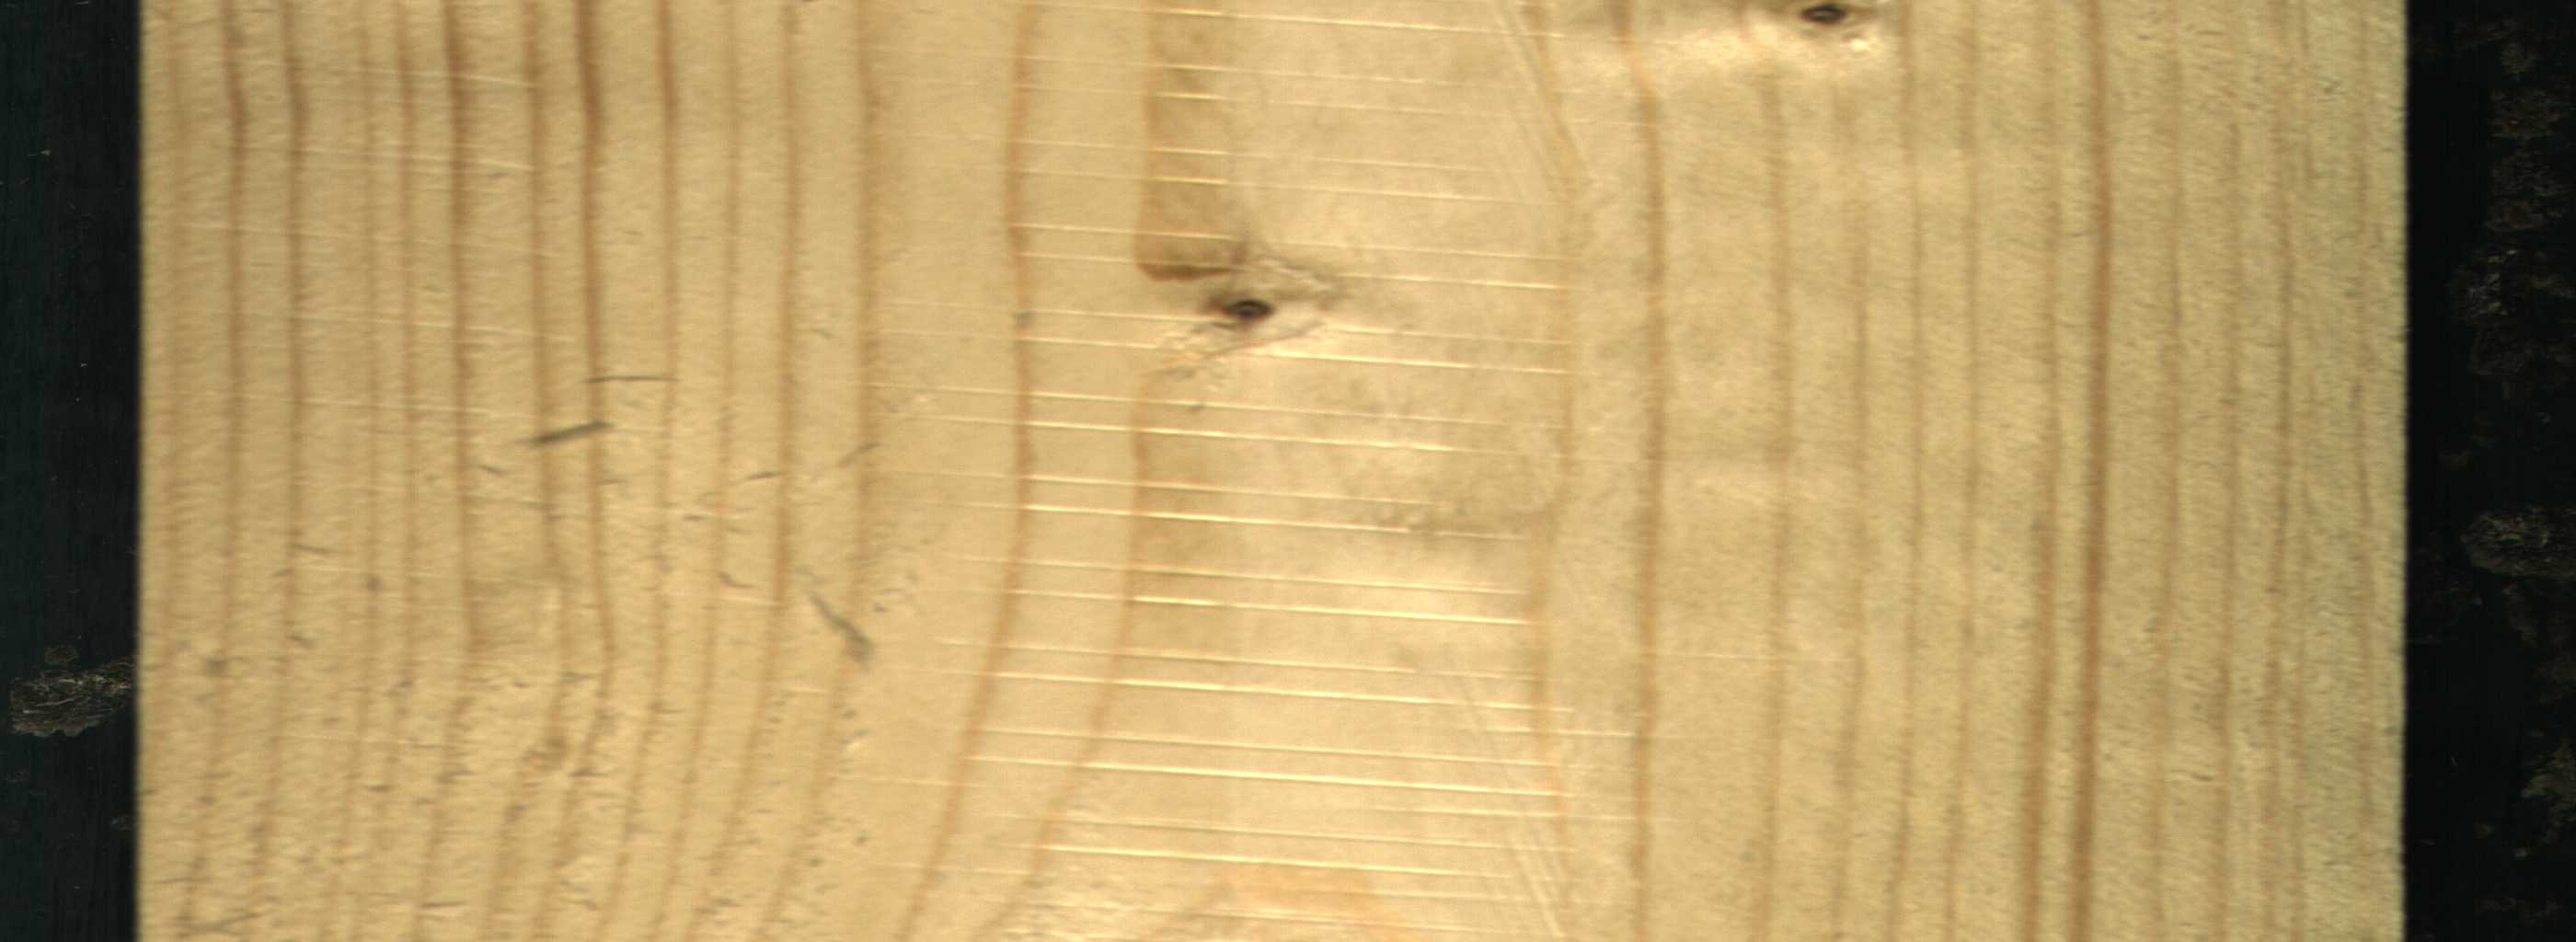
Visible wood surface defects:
Live_Knot
Live_Knot